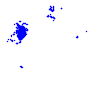
Particle: electron